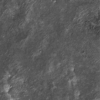
Label: not_dusty